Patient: sex M, age 73
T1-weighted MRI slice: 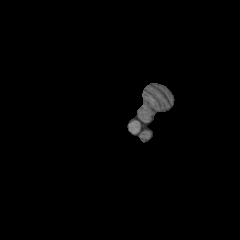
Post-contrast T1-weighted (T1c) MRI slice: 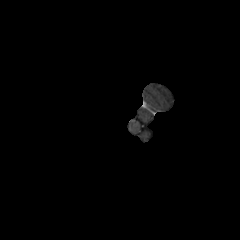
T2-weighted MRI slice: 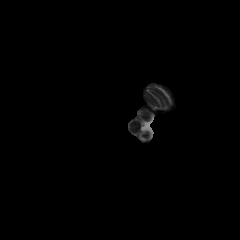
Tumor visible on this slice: no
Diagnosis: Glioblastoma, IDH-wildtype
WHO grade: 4